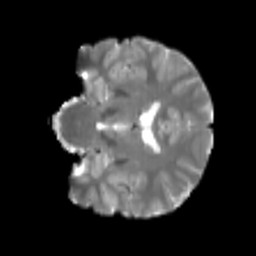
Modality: T2w
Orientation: coronal
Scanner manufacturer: siemens
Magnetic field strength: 3 T
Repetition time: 4 s
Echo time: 0.0594 s